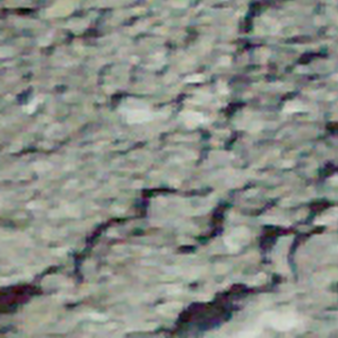
Label: other